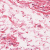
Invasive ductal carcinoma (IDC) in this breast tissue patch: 0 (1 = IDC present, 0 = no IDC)